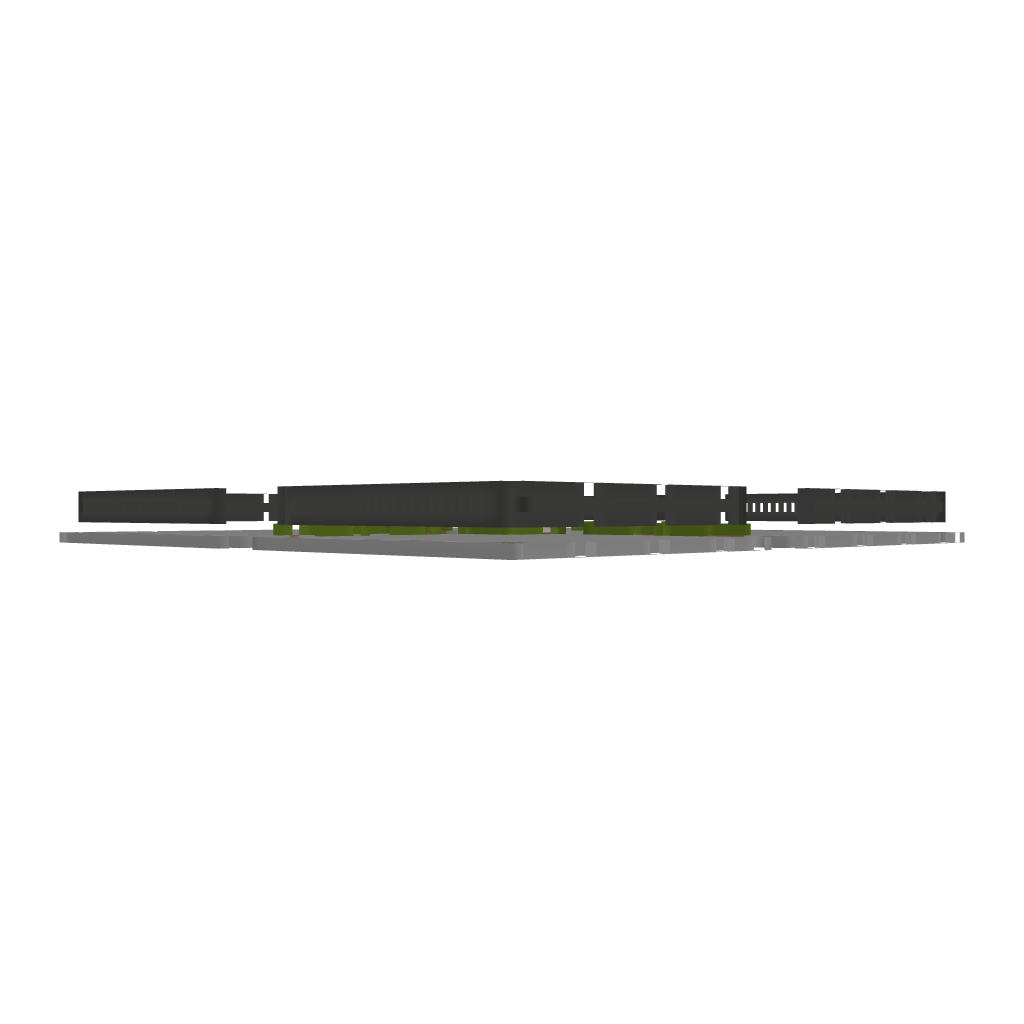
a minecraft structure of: Roman Garden